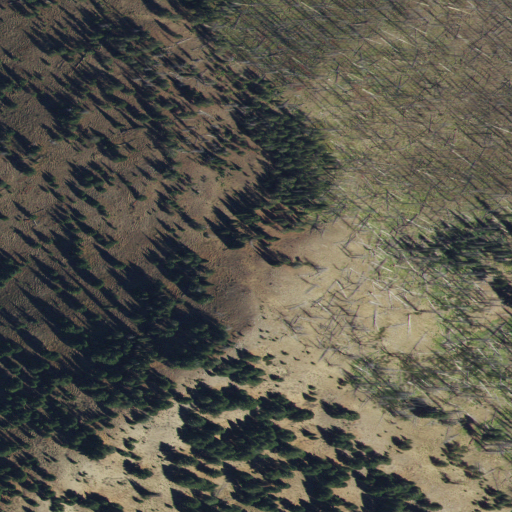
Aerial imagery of mountain in Idaho named Bald Hill containing shrub and evergreen forest